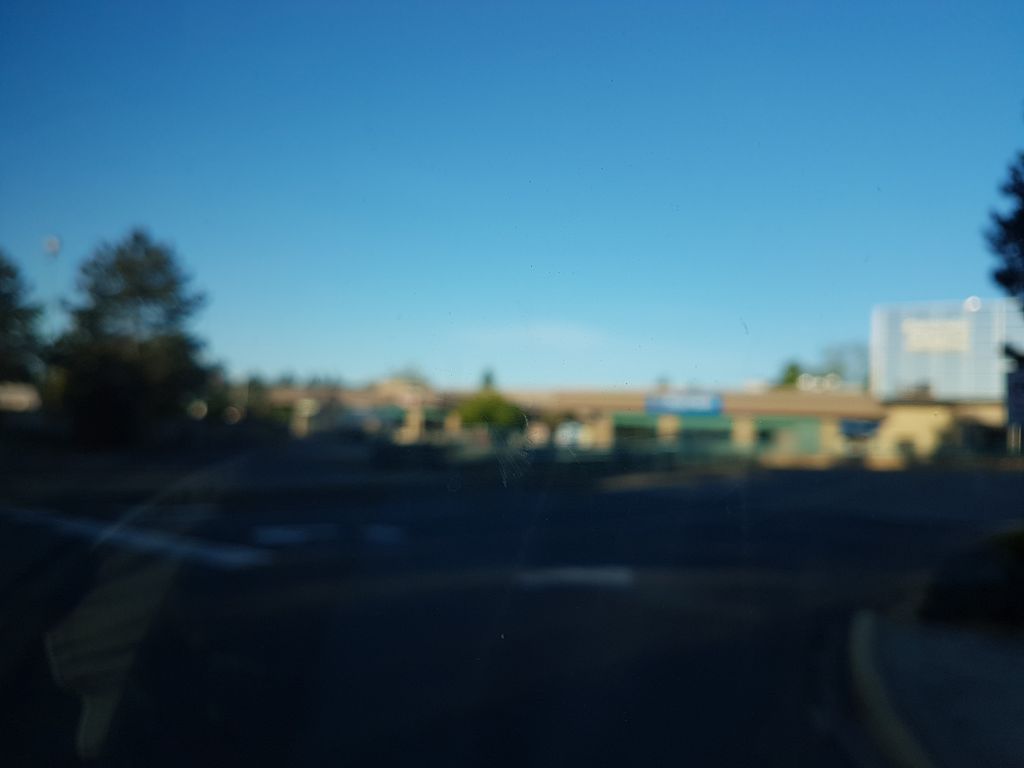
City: victoria